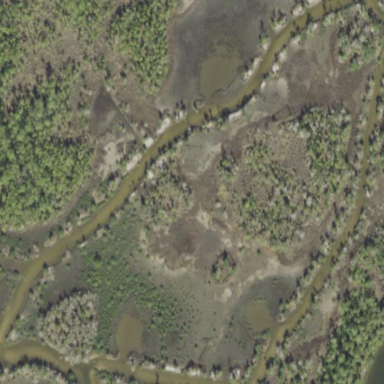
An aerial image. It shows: Wetland area.